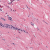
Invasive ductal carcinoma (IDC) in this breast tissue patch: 1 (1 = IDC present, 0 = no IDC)